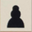
Piece: bP